Question: I've first observed this issue in a production code, then made a prototype:
'''
import threading, Queue, time, sys
def heavyfunc():
''' The idea is just to load CPU '''
sm = 0
for i in range(5000):
for j in range(5000):
if i + j % 2 == 0:
sm += i - j
print "sm = %d" % sm
def worker(queue):
''' worker thread '''
while True:
elem = queue.get()
if elem == None: break
heavyfunc() # whatever the elem is
starttime = time.time()
q = Queue.Queue() # queue with tasks
number_of_threads = 1
# create & start number_of_threads working threads
threads = [threading.Thread(target=worker, args=[q]) for thread_idx in range(number_of_threads)]
for t in threads: t.start()
# add 2 working items: they are estimated to be computed in parallel
for x in range(2):
q.put(1)
for t in threads: q.put(None) # Add 2 'None' => each worker will exit when gets them
for t in threads: t.join() # Wait for every worker
#heavyfunc()
elapsed = time.time() - starttime
print >> sys.stderr, elapsed
'''
The idea of heavyfunc() is just to load CPU, without any synchronization and dependencies.
When using 1 thread, it takes 4.14 sec in average
When using 2 threads, it takes 6.40 sec in average
When not using any threads, to compute heavyfunc() takes 2.07 sec in average (measured many times, that's exactly 4.14 / 2, as in case with 1 thread and 2 tasks).
I'm expecting 2 jobs with heavyfunc() to take 2.07 sec, provided there are 2 threads. (My CPU is i7 => there are enough cores).
Here is the CPU monitor's screenshots that also give the idea there were no true multithreading:

Where is the error in my thinking? How do I create n threads that don't interfere?
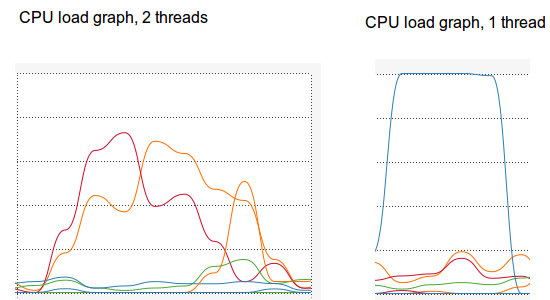
Answer: CPython will not execute bytecode on more than one core at once. Multi-threading cpu-bound code is pointless. The Global Interpreter Lock (GIL) is there to protect all of the reference counts in the process, so only one thread can use Python objects at a time.
You are seeing worse performance because you still only have one thread at a time working, but now you are also changing thread contexts.